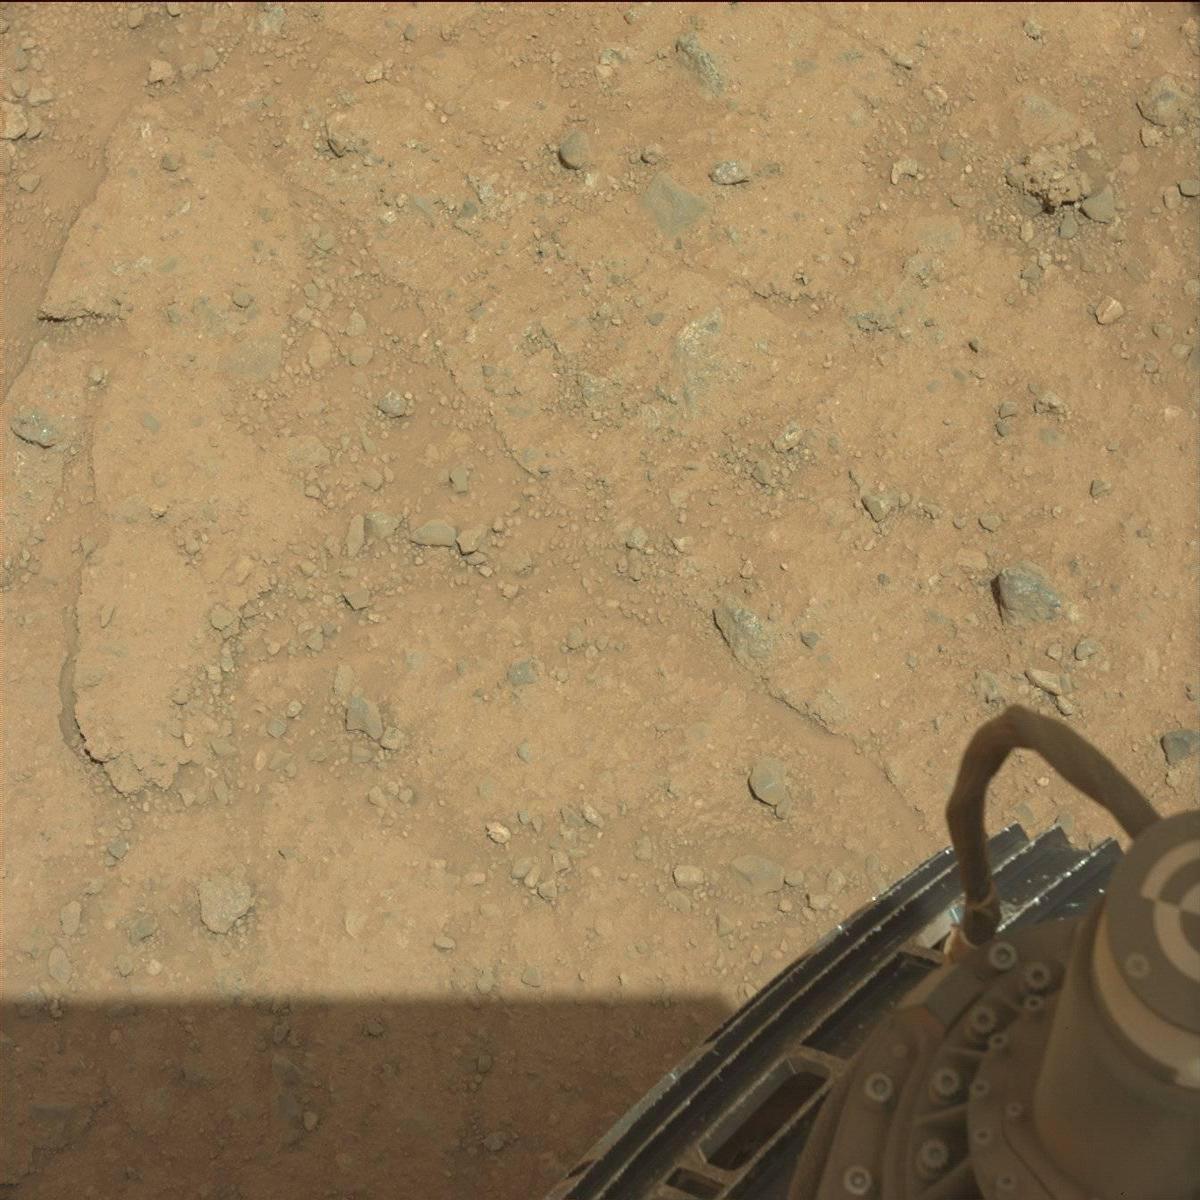
Terrain classes present: Bedrock, Rock, Rover, Sand / Soil